Question: I am little bit confused about whether I have to keep the splash screen and app icon images both in the root folder of xcode and inside resources folder or I need to put those in one place only. Currently I am storing the images at both the places as shown below.

As you can see here in the screenshot, there are two copies of all the splash screen and app icon images inside xcode bundle. Because of this I am getting error while building the app.
Please advise me which is the correct approach to store splash screen and app icon related images inside xcode bundle.. THANKS in advance... :-)
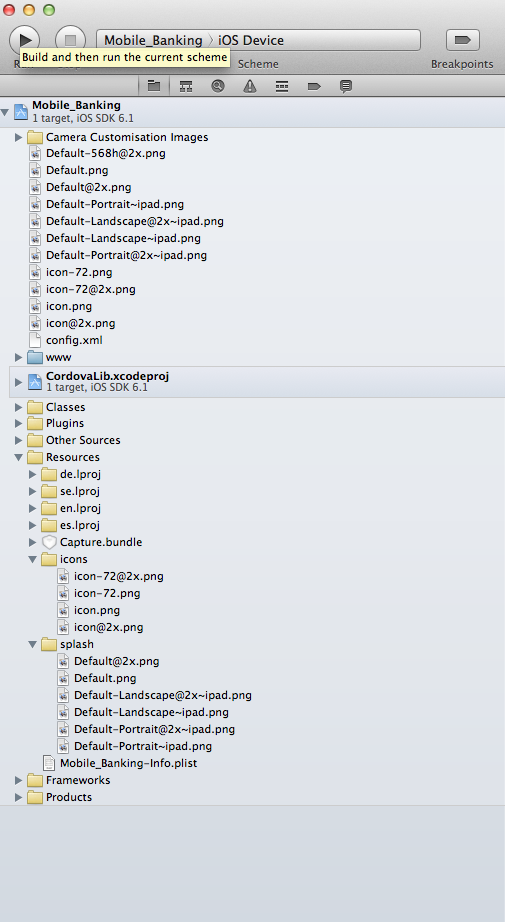
Answer: Since Xcode 5 you should use the Asset Catalog feature, which removes the need for references to images, including App icons/launch images, in the project. This makes managing images much simpler and makes things more organized in the filesystem too.
The only limitation is images in the catalog are not localizable, AFAIK. So if you actually need diferent images for different locales, you have to keep these outside of the xcassets file.
You can convert your targets to using Asset Catalog by selecting your Project, then for each target in the Info tab you have options to migrate the Launch Images / App Icons to xcassets.
I had issues with the automatic conversion though, so I just added an Asset Catalog to the project via New File and then added my images to it.